Field crop: maize
Growth stage: 2
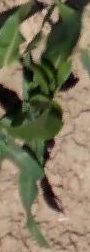
Species: maize